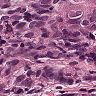
Metastatic tissue present: yes